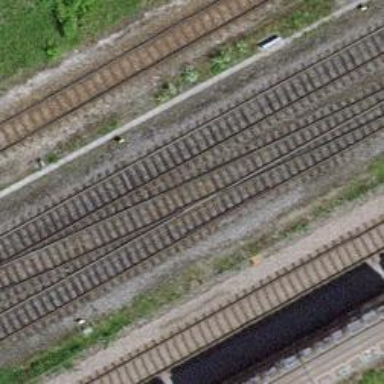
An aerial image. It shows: Railway siding with one electrified track and contact line.